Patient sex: M
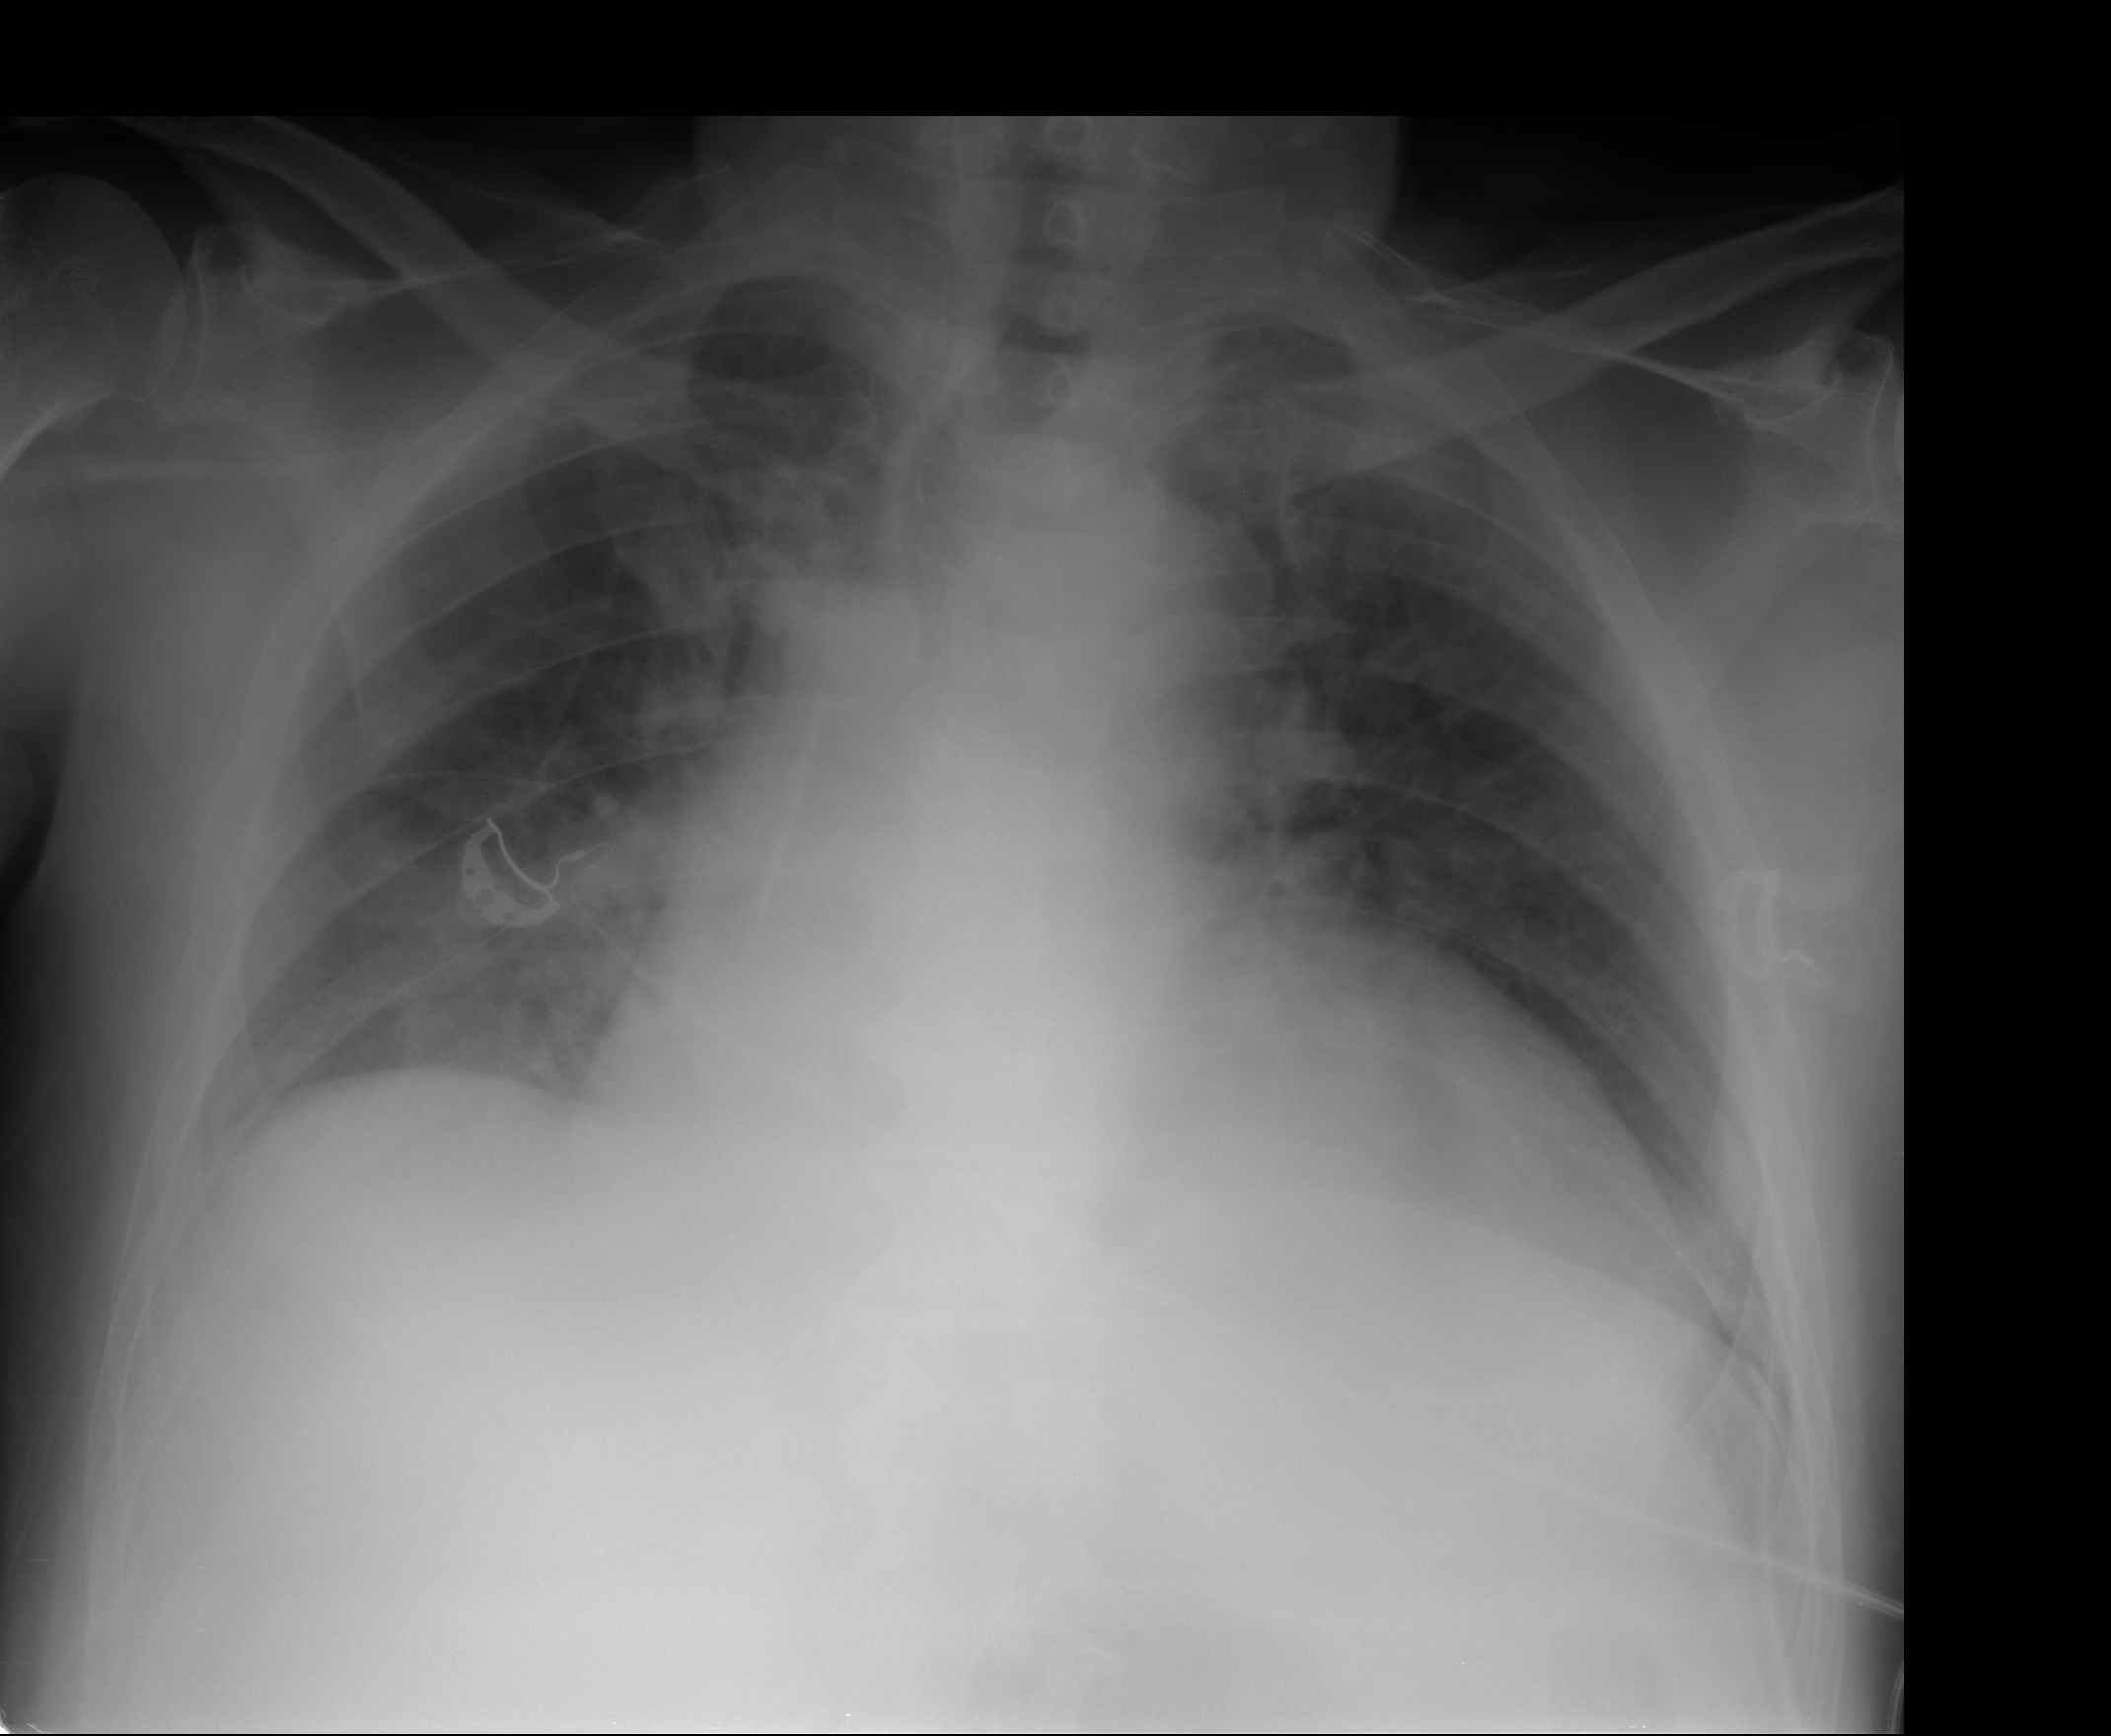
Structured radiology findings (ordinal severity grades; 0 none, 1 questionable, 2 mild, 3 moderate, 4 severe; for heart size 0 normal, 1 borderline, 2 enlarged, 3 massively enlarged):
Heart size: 3
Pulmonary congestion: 2
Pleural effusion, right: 2
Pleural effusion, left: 0
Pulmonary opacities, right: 3
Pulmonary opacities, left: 2
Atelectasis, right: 2
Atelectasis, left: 2